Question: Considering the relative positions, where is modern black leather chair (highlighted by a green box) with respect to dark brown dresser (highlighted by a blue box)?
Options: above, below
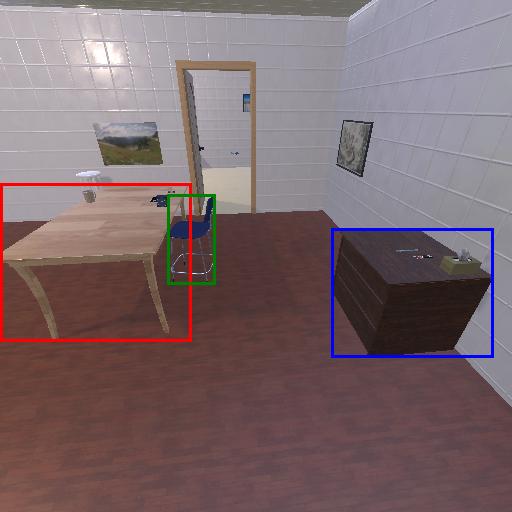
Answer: above